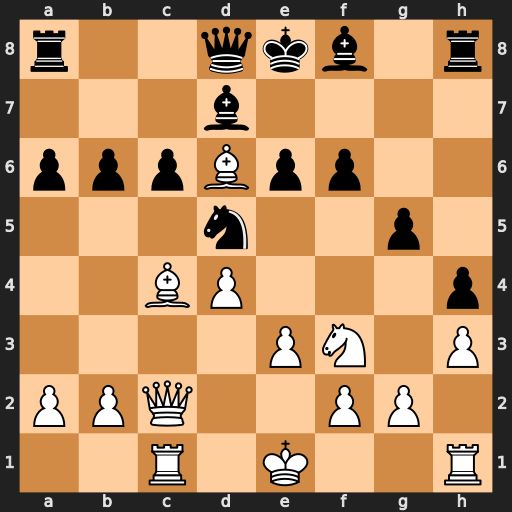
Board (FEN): r2qkb1r/3b4/pppBpp2/3n2p1/2BP3p/4PN1P/PPQ2PP1/2R1K2R
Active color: w
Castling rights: Kkq
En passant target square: -
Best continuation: Qg6#